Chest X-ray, PA view. Patient: 50 years old, sex M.
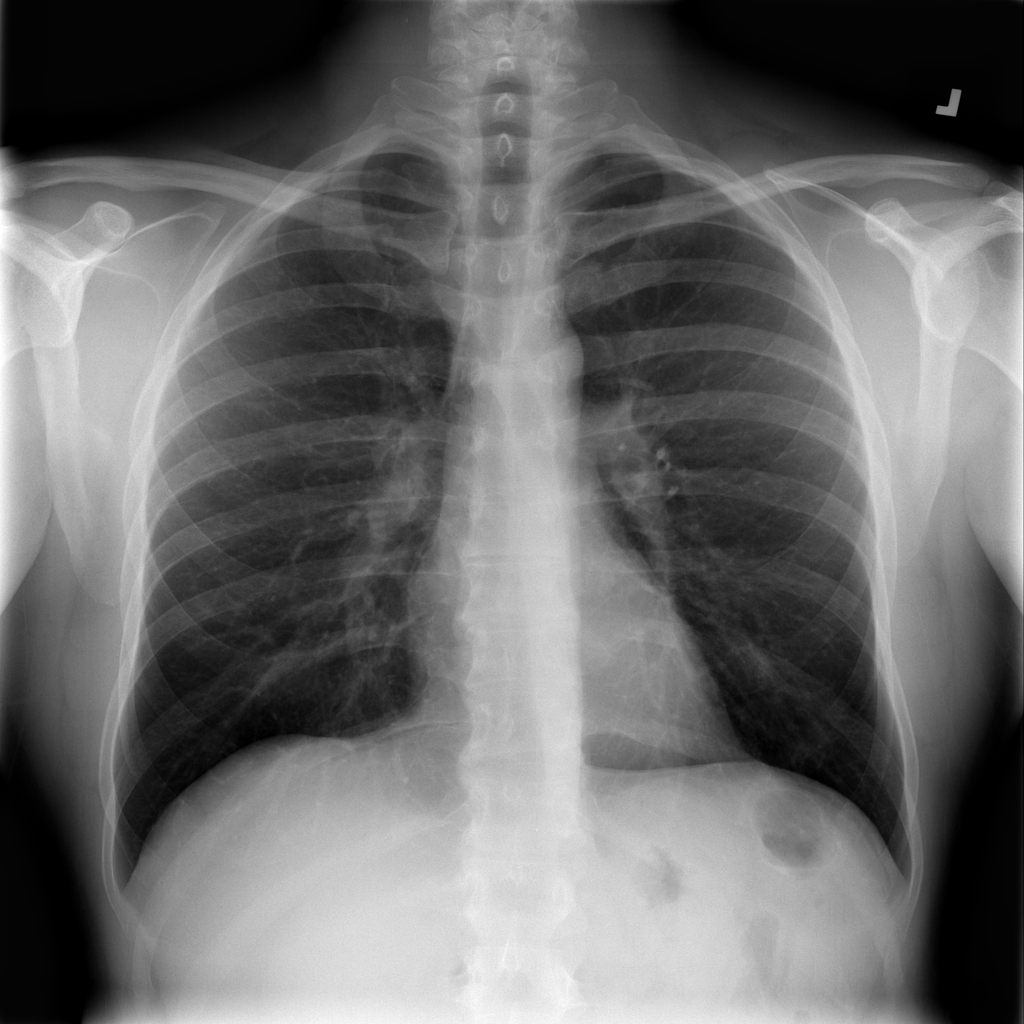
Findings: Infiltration